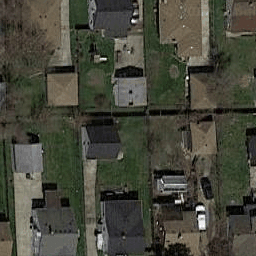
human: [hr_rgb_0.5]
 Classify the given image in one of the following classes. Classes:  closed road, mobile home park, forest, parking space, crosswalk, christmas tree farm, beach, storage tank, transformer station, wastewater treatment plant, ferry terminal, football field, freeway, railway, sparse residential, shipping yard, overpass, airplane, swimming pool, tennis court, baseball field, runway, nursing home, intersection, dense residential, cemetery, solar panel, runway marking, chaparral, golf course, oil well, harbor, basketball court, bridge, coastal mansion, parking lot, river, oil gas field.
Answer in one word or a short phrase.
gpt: dense residential